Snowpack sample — Loveland Pass, Silver Plume, Colorado, USA (1/12/25, 11:40 AM MST)
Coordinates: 39.66, -105.88
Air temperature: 7 °F
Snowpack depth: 140 cm
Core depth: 10 cm
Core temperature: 41 °F
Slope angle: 11°, slope face: 30°
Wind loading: high
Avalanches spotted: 2
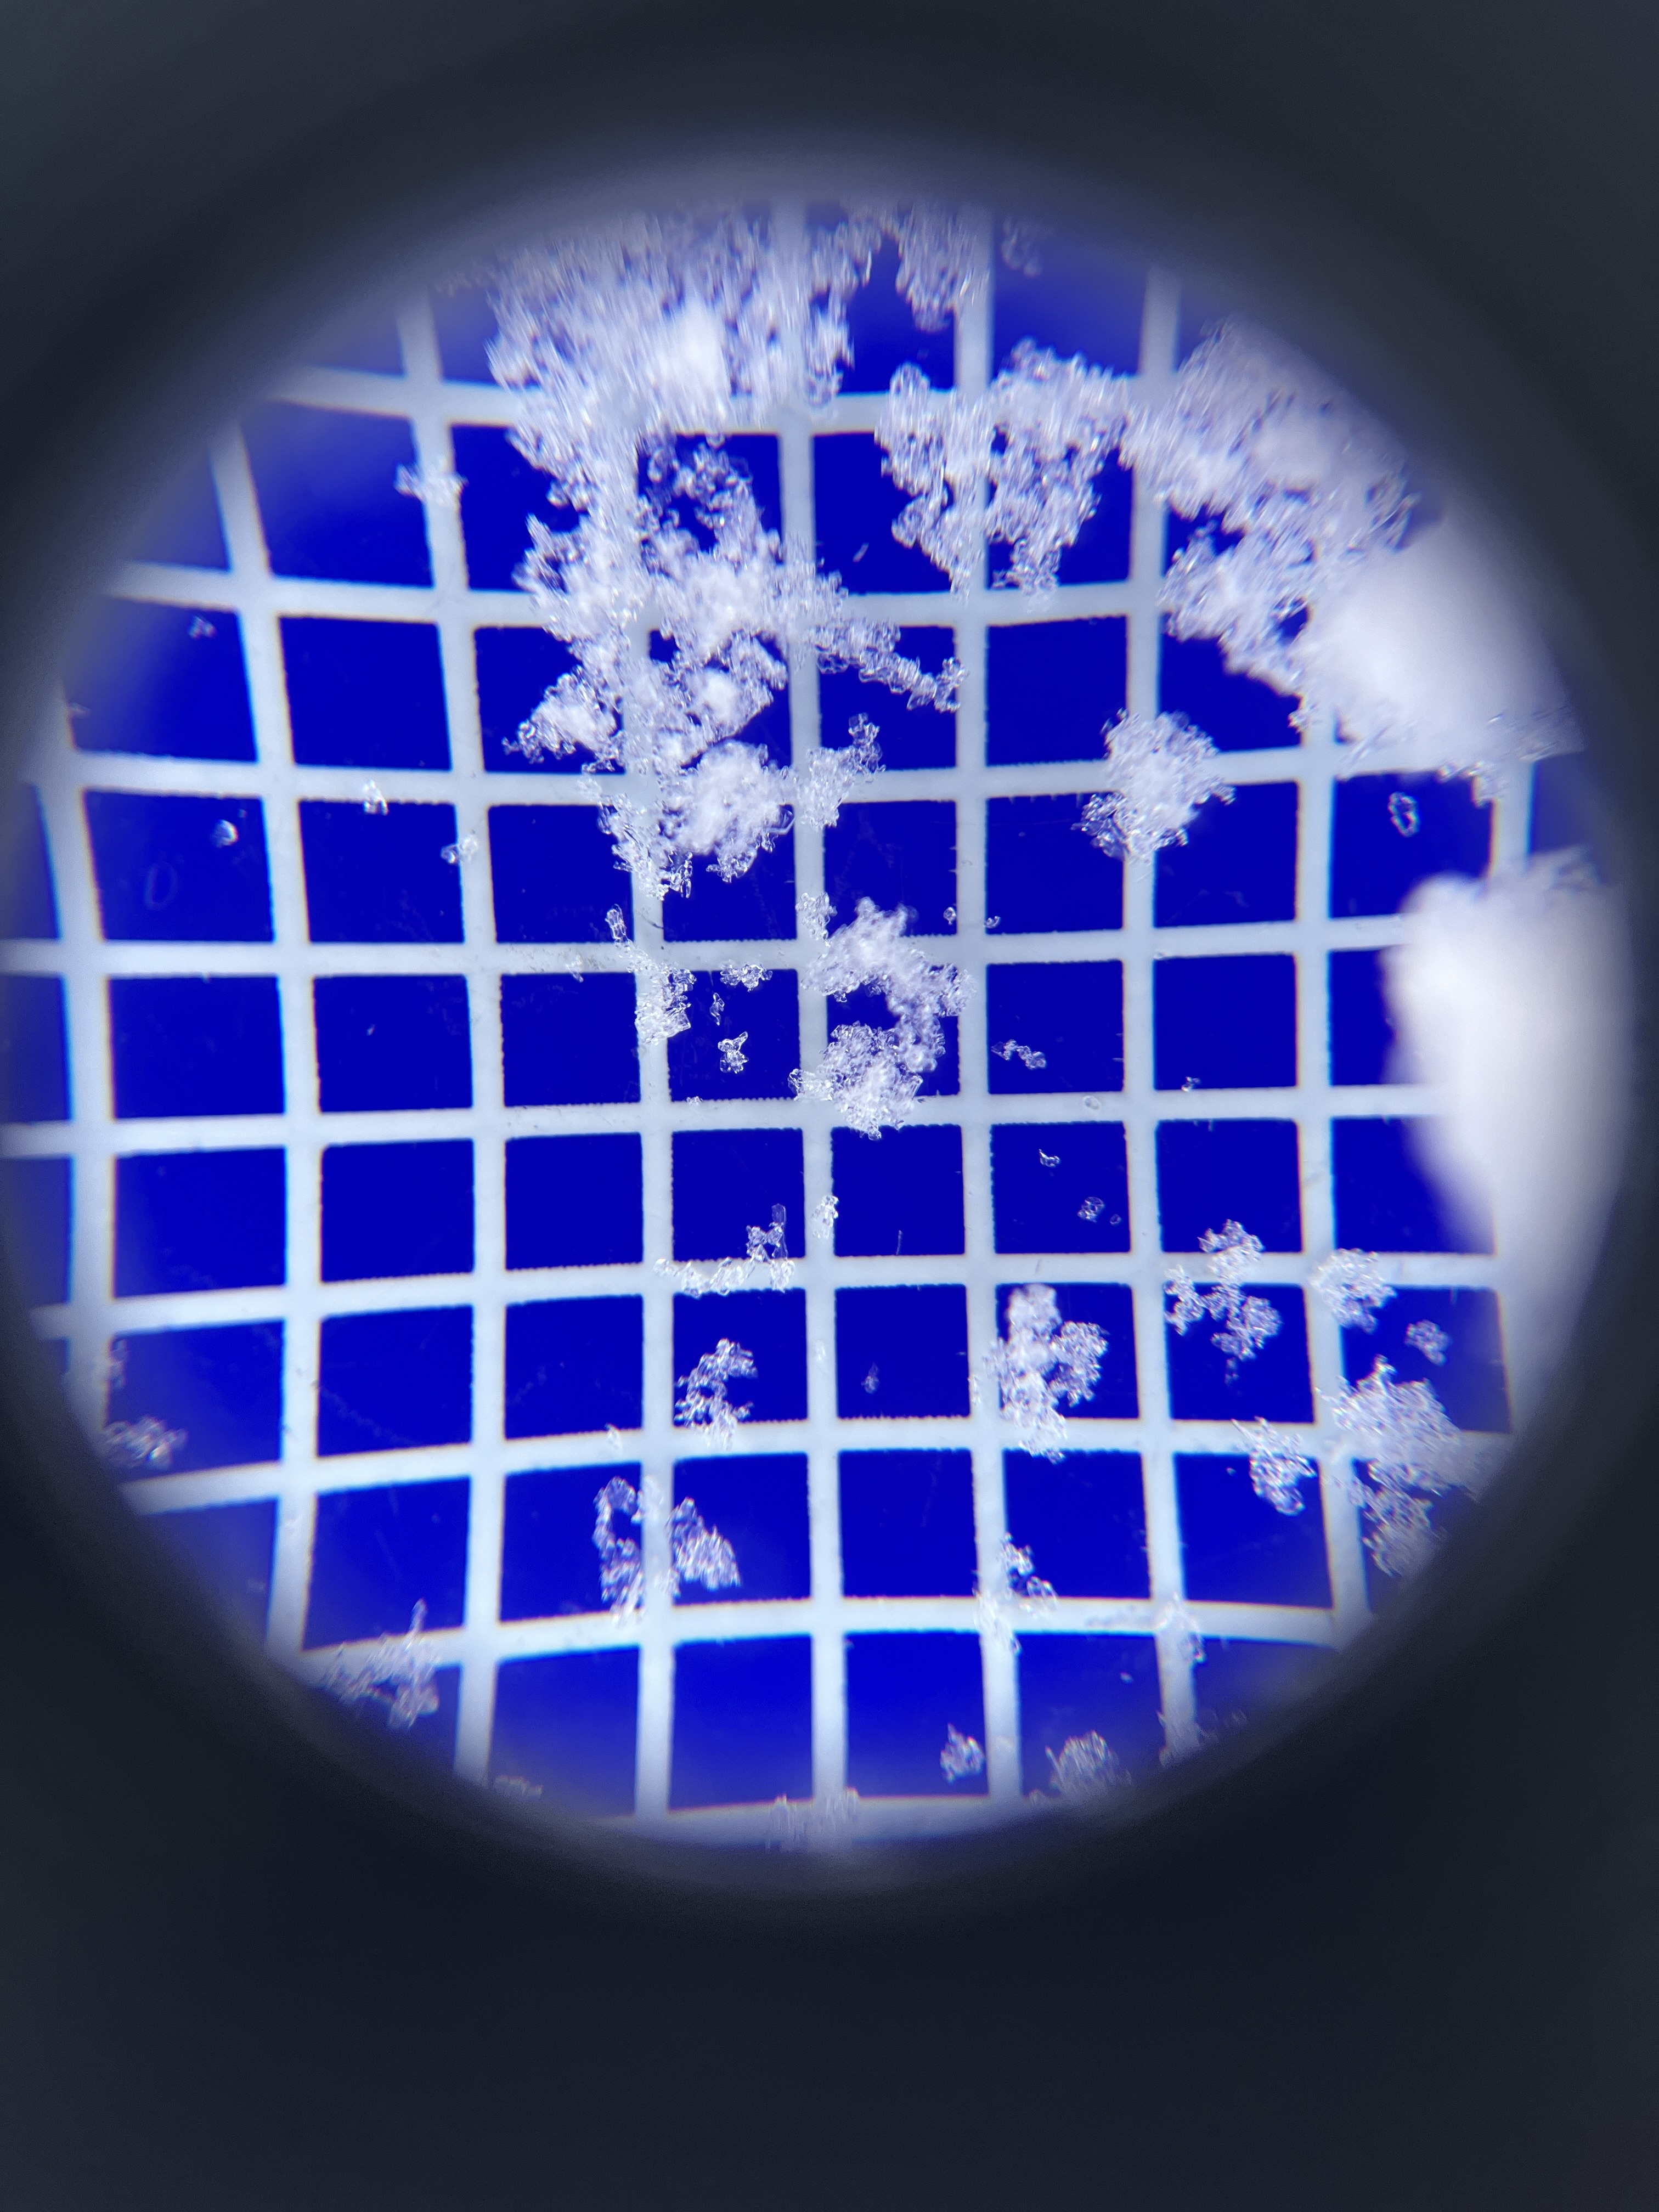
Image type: magnified_profile
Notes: Pilot using slightly modified coring method that took too large segment for snow profile picturing, advised not to use in higher level models. Two avalanche on south face nearby, partially cloudy with light snow in the last 24 hours. Lots of wind loading on eastern features.